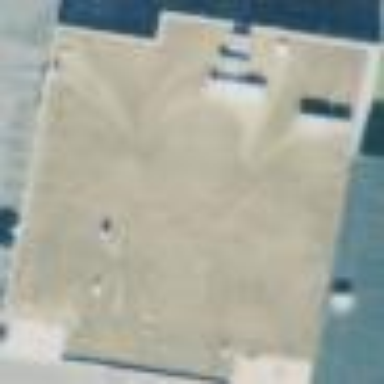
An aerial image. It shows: Retail building.